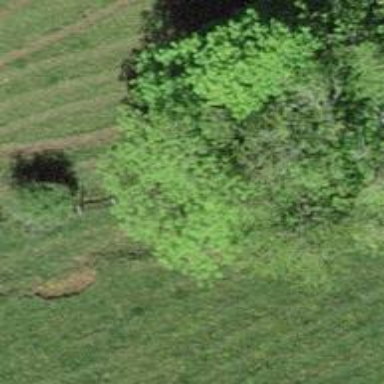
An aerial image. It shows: Row of trees in natural setting.